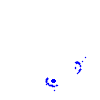
Particle: pion